Question: I'm trying to set up a contour plot but the figure ends up looking like this:
.
I think it's because the y axis goes from around 10 to 80 units and the x only 4 to 9 units and the mesh is square so each unit is scaled the same on the x and y axis. How can I change the scaling of the x axis to make it a usable image?
'''
import numpy as np
import matplotlib.pyplot as plt
import time as time
from scipy.interpolate import griddata
x = np.array([3.98, 3.98, 3.99, 3.98, 6.02, 6.05, 6.03, 6.04, 10.01, 10.07, 10.09, 10.1])
y = np.array([79.5, 40, 20.07, 10.04, 79.67, 40.08, 20.23, 10.01, 79.42, 39.63, 20.14, 10.11])
z = np.array([38.82697111, 34.61715402, 22.46052757, 13.51888155, 48.52466738, 42.<PHONE>, 28.37788811, 16.48901657, 55.40461783, 46.88792485, 33.66091083, 20.<PHONE>])
extent = (min(x), max(x), min(y), max(y))
xs,ys = np.mgrid[extent[0]:extent[1]:30j, extent[2]:extent[3]:30j]
resampled = griddata((x, y), z, (xs, ys))
plt.figure(figsize=(8,8))
plt.imshow(resampled.T, extent=(min(x), max(x), max(y), min(y)),interpolation='bicubic')
plt.contour(resampled.T, extent=(min(x), max(x), max(y), min(y)),interpolation='bicubic',origin='upper')
plt.hold(True)
plt.scatter(x,y,c=z)
plt.gca().invert_yaxis()
plt.colorbar()
plt.show()
'''
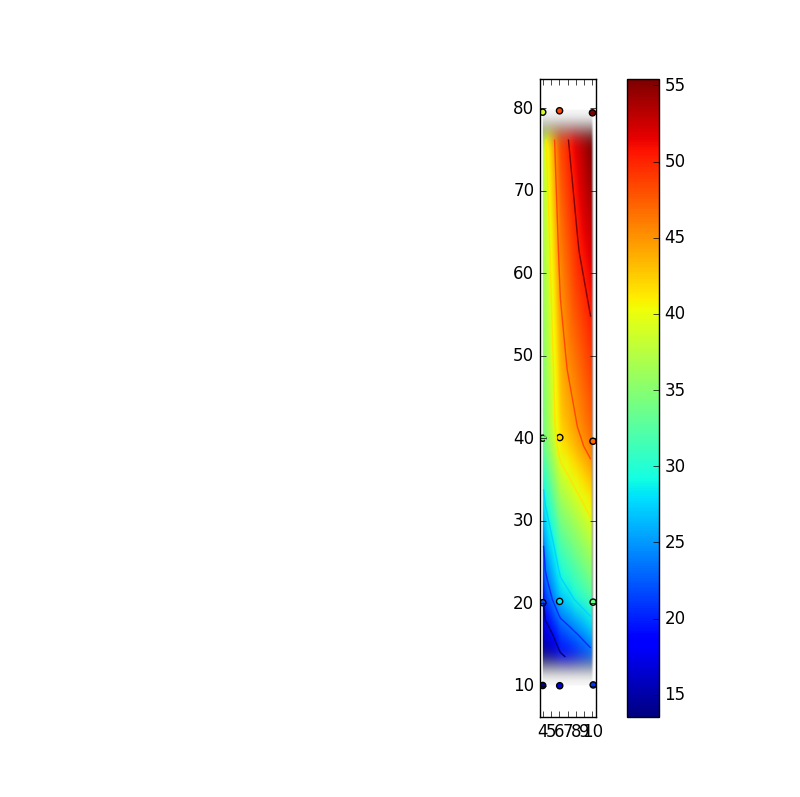
Answer: Simply set the 'aspect' keyword, either manually:
'''
plt.imshow(resampled.T, extent=(min(x), max(x), max(y), min(y)),interpolation='bicubic', aspect=0.1)
'''
or by using the 'auto' option:
'''
plt.imshow(resampled.T, extent=(min(x), max(x), max(y), min(y)),interpolation='bicubic', aspect='auto')
'''
Another option is to use 'pcolormesh()'